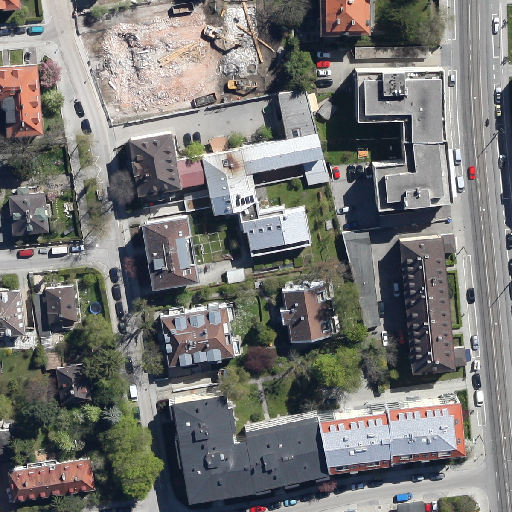
Referring expression: road marking